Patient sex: M
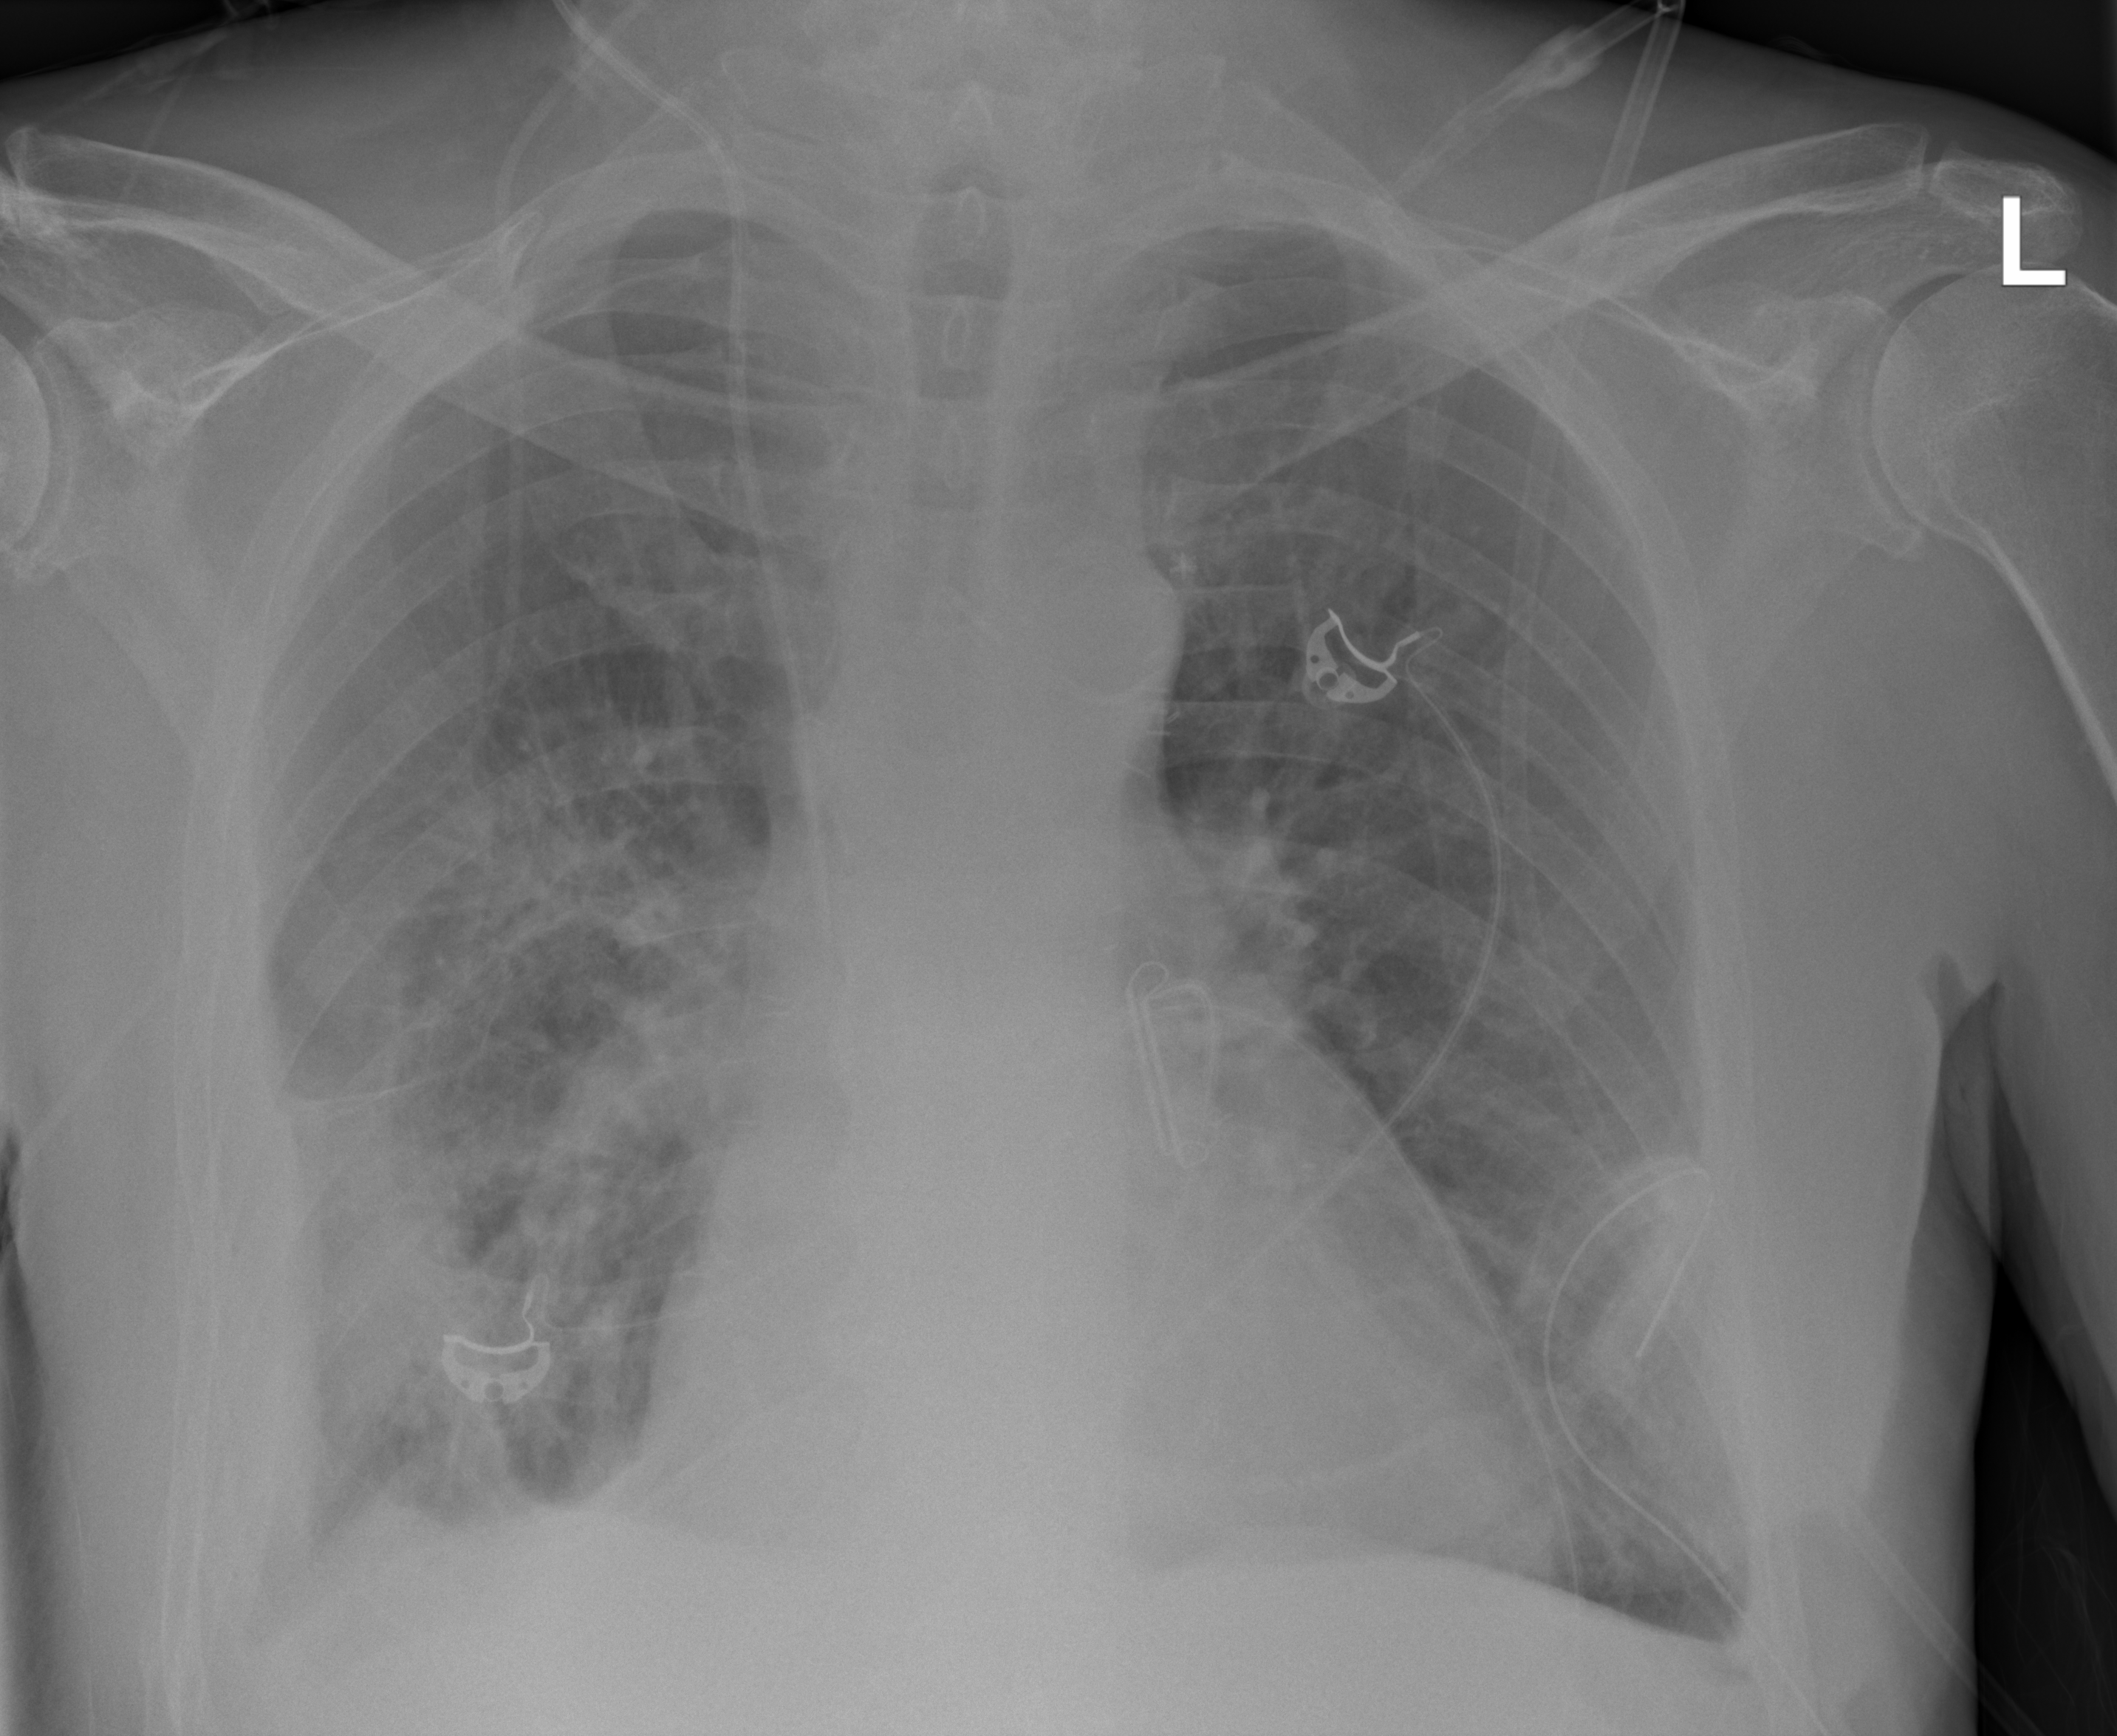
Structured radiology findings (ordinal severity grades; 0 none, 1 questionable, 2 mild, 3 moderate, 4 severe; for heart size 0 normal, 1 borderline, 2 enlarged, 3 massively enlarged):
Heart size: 0
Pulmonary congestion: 0
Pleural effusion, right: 2
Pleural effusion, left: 0
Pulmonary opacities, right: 3
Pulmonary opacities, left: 0
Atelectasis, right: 2
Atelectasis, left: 2